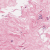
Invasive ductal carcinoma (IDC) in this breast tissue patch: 0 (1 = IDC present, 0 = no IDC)